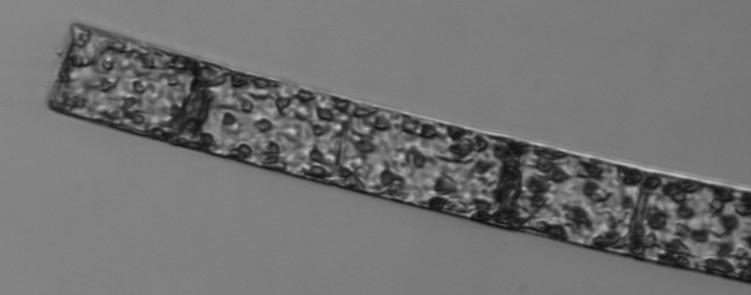
Label: Guinardia_flaccida